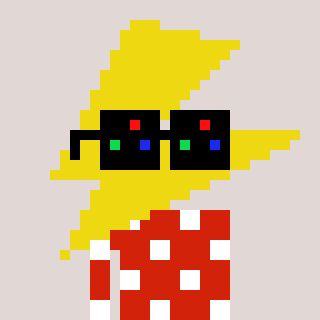
a pixel art character with square black sunglasses, a lightning bolt-shaped head and a red-colored body on a warm background